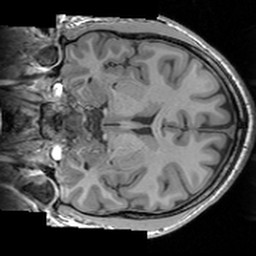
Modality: T1w
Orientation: coronal
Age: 31
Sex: male
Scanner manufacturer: siemens
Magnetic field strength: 3 T
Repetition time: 1.63 s
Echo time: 0.00311 s